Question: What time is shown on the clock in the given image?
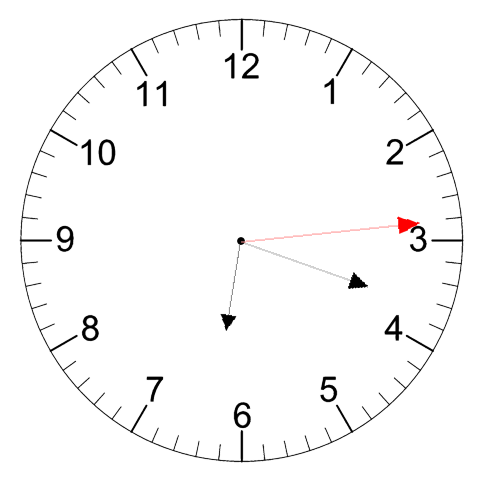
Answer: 06:18:14